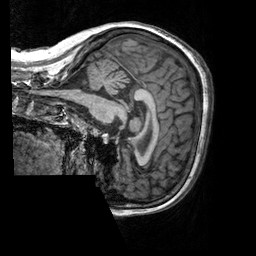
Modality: T1w
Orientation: sagittal
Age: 25
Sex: female
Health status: healthy
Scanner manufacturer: siemens
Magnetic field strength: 3 T
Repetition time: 2.3 s
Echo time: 0.00303 s